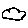
Label: cloud